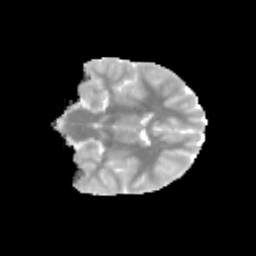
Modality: MD
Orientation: coronal
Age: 11
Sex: female
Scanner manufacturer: siemens
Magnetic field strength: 3 T
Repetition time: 3.8 s
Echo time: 0.07 s